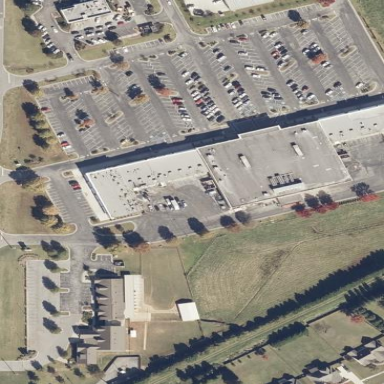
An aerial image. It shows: Retail building.